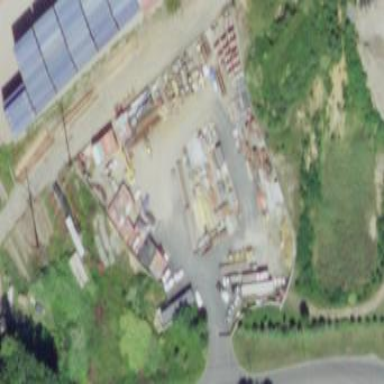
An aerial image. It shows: Scrap yard situated in industrial area.